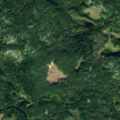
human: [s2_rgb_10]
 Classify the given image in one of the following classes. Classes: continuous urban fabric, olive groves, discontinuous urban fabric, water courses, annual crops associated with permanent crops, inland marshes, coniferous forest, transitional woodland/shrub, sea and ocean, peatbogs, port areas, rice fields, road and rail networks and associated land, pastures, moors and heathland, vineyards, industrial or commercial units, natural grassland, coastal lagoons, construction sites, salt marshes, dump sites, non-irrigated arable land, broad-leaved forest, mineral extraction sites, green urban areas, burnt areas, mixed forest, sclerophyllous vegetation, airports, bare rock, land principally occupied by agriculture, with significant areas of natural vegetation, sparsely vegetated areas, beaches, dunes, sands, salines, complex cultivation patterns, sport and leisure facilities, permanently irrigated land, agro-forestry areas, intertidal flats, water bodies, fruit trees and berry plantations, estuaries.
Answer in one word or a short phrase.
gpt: coniferous forest